Question: Hello i have this Schema(called schema.js):
'''
var mongoose = require('mongoose'),
Schema = mongoose.Schema;
var RoomSchema = new Schema({
name: { type: String, required: true, index: { unique: true } },
people: { type: Number, required: true },
childrens: {type: Number, required: true},
total: {type: Number, required: true}
});
var Room = mongoose.model('Room', RoomSchema);
var AvSchema = new Schema({
roomId: {type: Schema.Types.ObjectId, ref: 'Room'},
people: { type: Number, required: true },
childrens: {type: Number, required: true},
total: {type: Number, required: true}
});
var Av = mongoose.model('Av', AvSchema);
module.exports = {
Room: Room,
Av: Av
};
'''
in my Route file :
'''
module.exports = function(app) {
var model = require('../models/Schema');
app.get('/api/rooms', function(req, res) {
model.Room.find(function(err, rooms) {
if (err)
res.send(err);
res.json(rooms);
});
});
app.get('/api/av', function(req, res) {
model.Av.find().populate('roomId').exec(function(err, av) {
if (err)
res.send(err);
res.json(av);
});
});
};
'''
A pic of the db :

GET /api/rooms - response:
'''
[{
"_id": "5444d0dd9a31437167eea816",
"name": "Single",
"people": 1,
"childrens": 1,
"total": 4
}, {
"_id": "5444d1009a31437167eea817",
"name": "Double",
"people": 2,
"childrens": 2,
"total": 10
}]
'''
When i call api/rooms looks fine but when i call api/av i got an empty array [] .... Any idea what i do wrong? I should mention that i have inserted records in av collection for both roomsID
Thank you in advance.
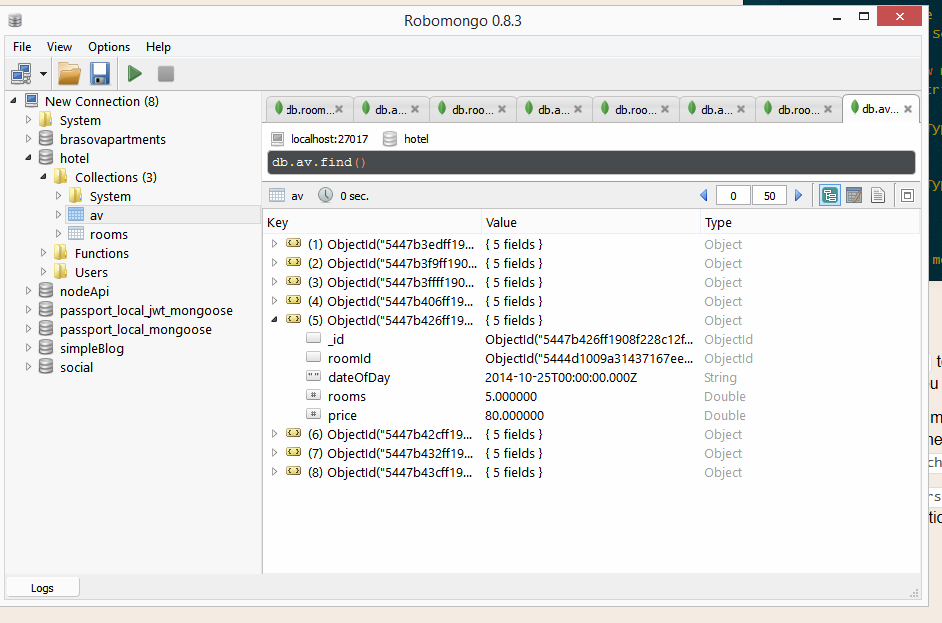
Answer: By default, Mongoose pluralizes the model name to come up with the name of the collection, so Mongoose is looking in the 'avs' collection instead of 'av'.
You can explicitly set the collection name by passing that as the third parameter to 'model':
'''
var Av = mongoose.model('Av', AvSchema, 'av');
'''